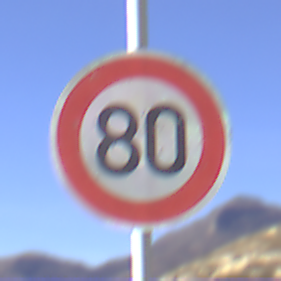
Verkehrszeichen: Geschwindigkeit80
Umgebung: Outdoor, Nature
Tageszeit: Midday
Wetter: Clear
Licht: Natural
Jahreszeit: NotSpecified
Kontrast: HighContrast